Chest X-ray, PA view. Patient: 54 years old, sex F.
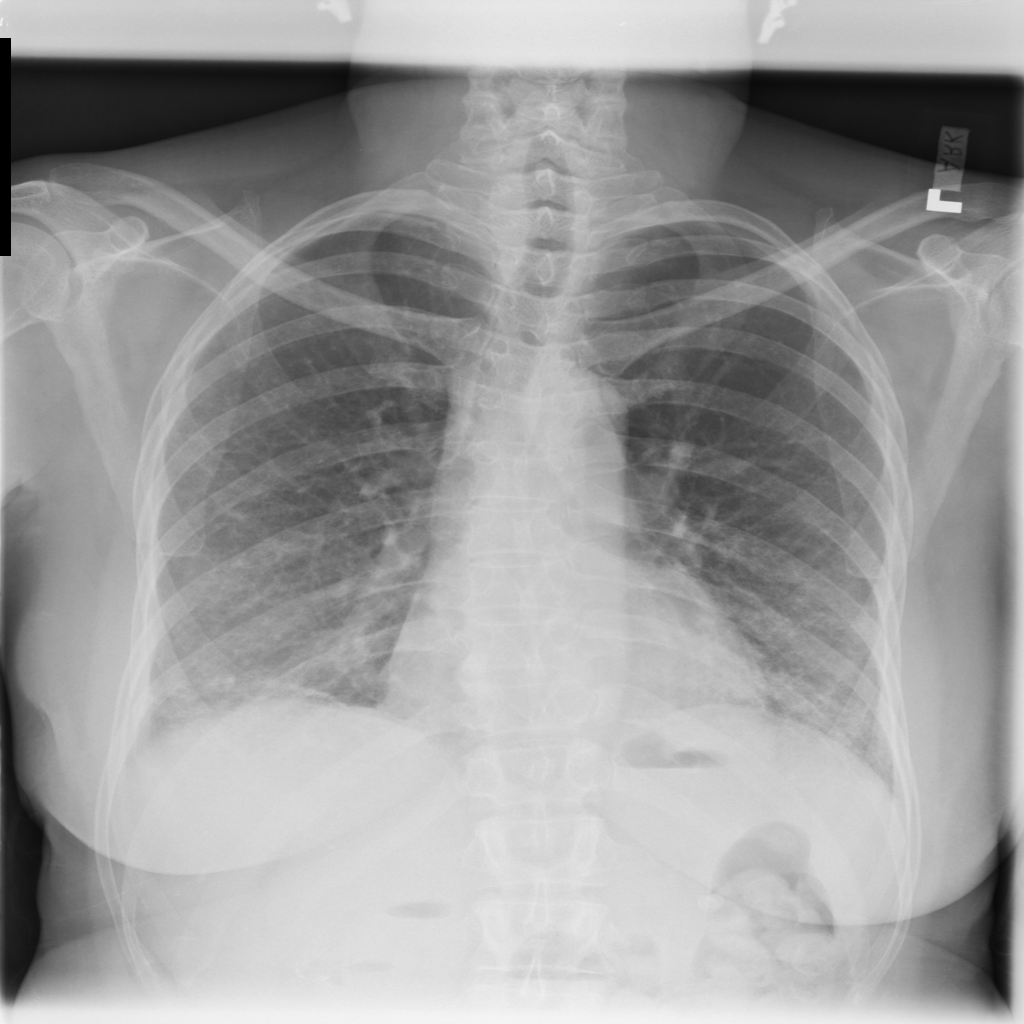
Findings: No Finding